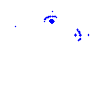
Particle: electron